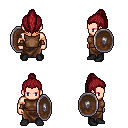
a pixel art fantasy rpg character, male body template, human, light skin, brown sleeveless shirt, robe skirt, brunette long topknot hairstyle, leather bracers, black shoes, shield, four views (front, back, left, right), 2x2 character sprite sheet, small pixel art, hard edges, no anti-aliasing